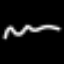
Label: squiggle